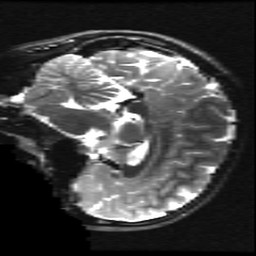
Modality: T2w
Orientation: sagittal
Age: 13
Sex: female
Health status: ill
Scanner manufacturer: ge
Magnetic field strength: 3 T
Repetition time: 7.5 s
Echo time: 0.1007 s